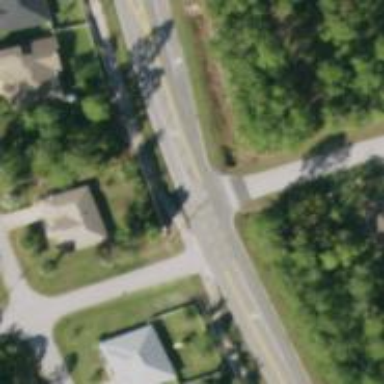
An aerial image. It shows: Stop road.